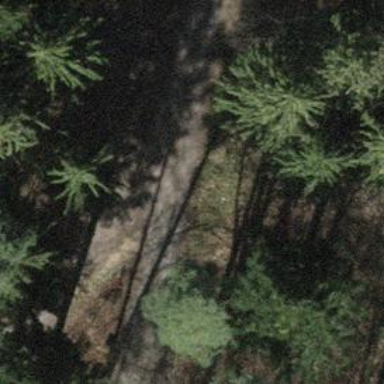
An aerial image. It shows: Pebblestone track with grade2 quality.